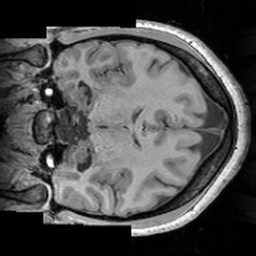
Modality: T1w
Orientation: coronal
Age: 20
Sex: female
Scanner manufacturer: siemens
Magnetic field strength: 3 T
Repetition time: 1.63 s
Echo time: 0.00311 s